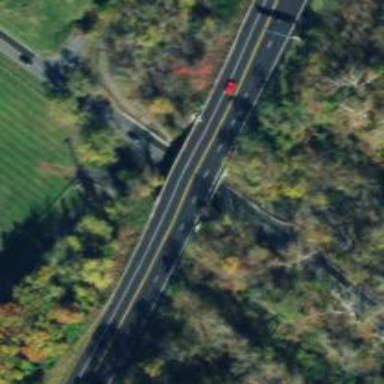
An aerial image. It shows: Asphalt bridge crossing over trunk highway expressway.